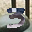
Label: 3